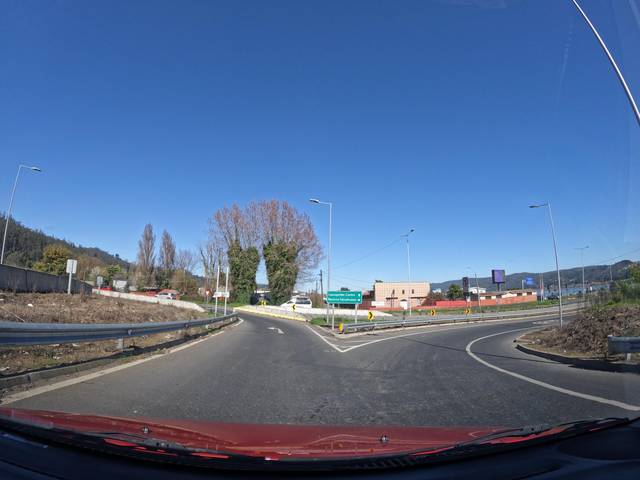
Region: Chile
Coordinates: -36.837, -73.061